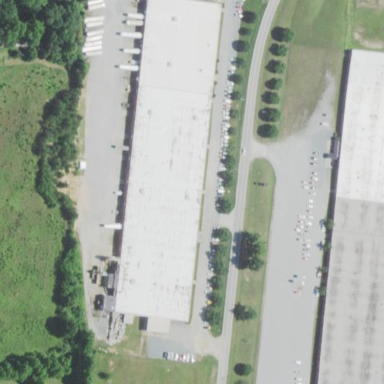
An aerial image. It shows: Industrial building.